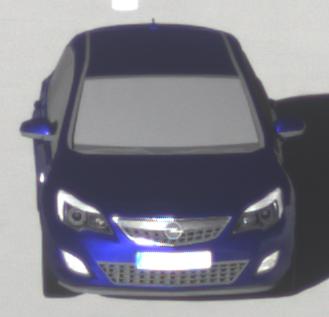
Make: Opel
Model: Astra 1.4 ecoFlex
Detailed model: Astra (J)
Model produced from: 2009/12
Model produced until: 2010/12
Doors: 5
Color: blue
Road condition: dry road
Daytime: morning or afternoon
Contrast: high contrast